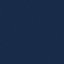
Land use / land cover: SeaLake